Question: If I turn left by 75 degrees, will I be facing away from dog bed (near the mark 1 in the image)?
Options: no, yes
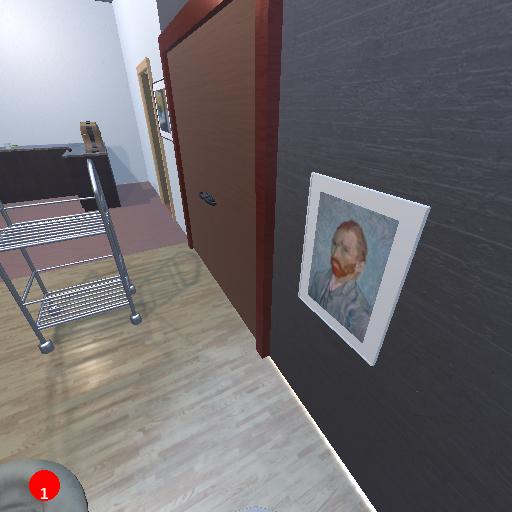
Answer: no